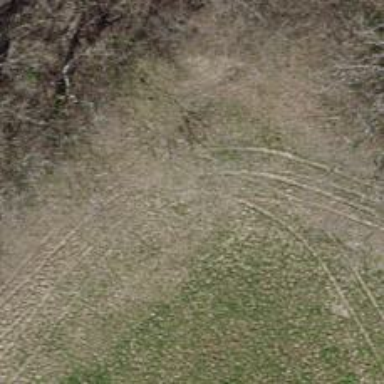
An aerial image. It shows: Track with very rough surface.